В горизонтальной плоской плите сделана полусферическая гладкая лунка радиуса $R$. Маленький шарик массы $m$ прикреплён с помощью лёгкой нерастяжимой нити длиной $L=R$ к краю лунки (в точке $A$). В начальный момент нить натянута, а шарик касается края лунки (см. рисунок).  Шарик отпускают, и он без начальной скорости начинает скользить вниз.
Найдите силу натяжения нити в момент прохождения шариком нижнего положения. Ускорение свободного падения $g$.
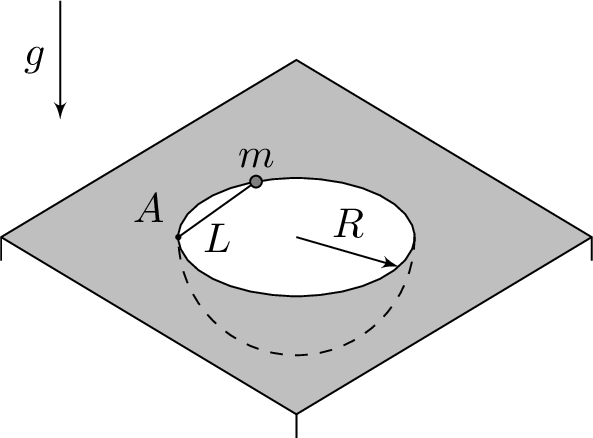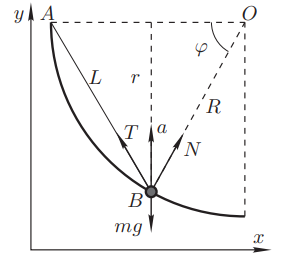
Решение: Траектория движения шарика представляет собой дугу окружности, лежащую в вертикальной плоскости на пересечении сфер радиуса $R$ с центрами в точках $O$ и $A$ (см. рисунок).  Радиус этой окружности $r=R \sin \varphi$. Поскольку треугольник $A B O$ равносторонний, $$ \varphi=\frac{\pi}{3}, \quad \sin \varphi=\frac{\sqrt{3}}{2}. $$ Скорость шарика в нижней точке $B$ найдём из закона сохранения энергии: $$ m g r=\frac{m v^{2}}{2}. $$ Так как шарик движется по окружности, его ускорение в точке $B$ равно $a=\frac{v^{2}}{r}=2 g$ и направлено вертикально вверх. Запишем второй закон Ньютона для шарика в точке $B$ в проекции на ось $x$: $$ T \cos \varphi-N \cos \varphi=0, $$ следовательно, $N=T$. Аналогично в проекции на ось $y$: $$ m a=T \sin \varphi+N \sin \varphi-m g. $$ Получаем $2 T \sin \varphi=3 m g$, откуда находим искомую силу натяжения $$ T=m g \sqrt{3}. $$
Ответ: $$ T=m g \sqrt{3}. $$
Темы:
T, Механика, Кинематика, Всероссийские, Движение по окружности